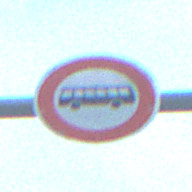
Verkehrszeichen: VerbotKraftomnibusse
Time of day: SunriseSunset
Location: Outdoor (Beach)
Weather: PartlyCloudy
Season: NotSpecified
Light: Natural